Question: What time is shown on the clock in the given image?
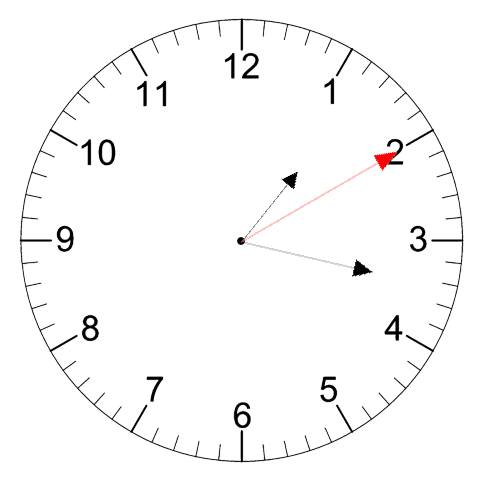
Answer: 01:17:10